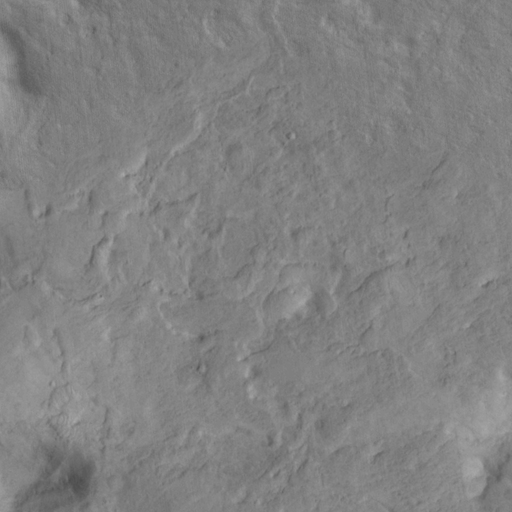
Objects detected: cone, cone, cone, cone